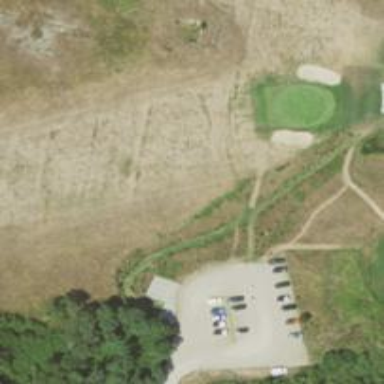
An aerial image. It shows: Golf hole.